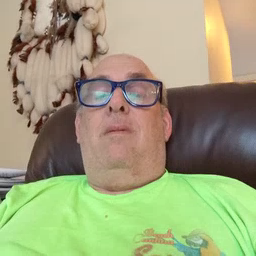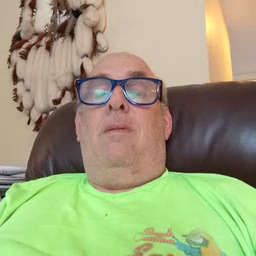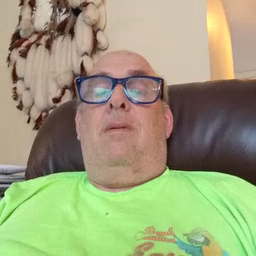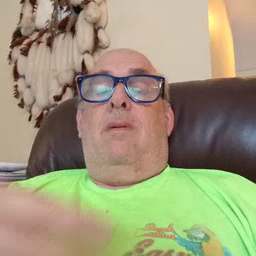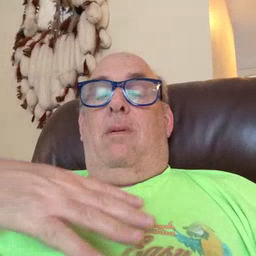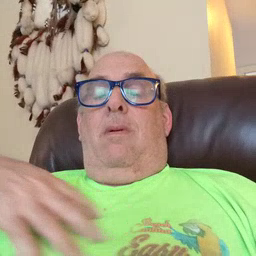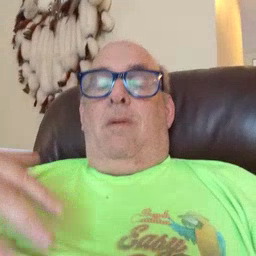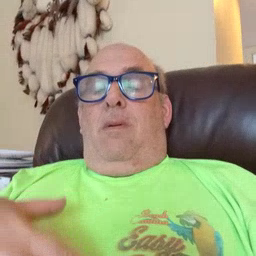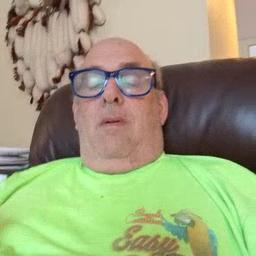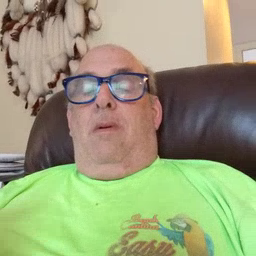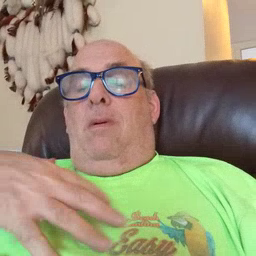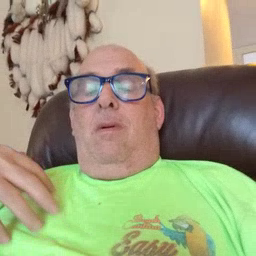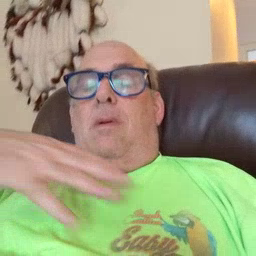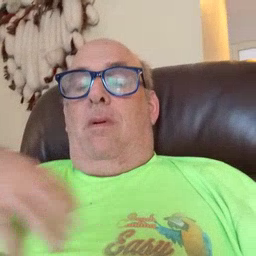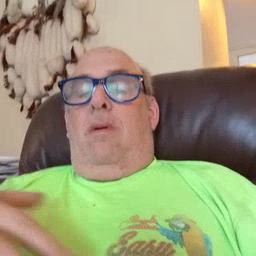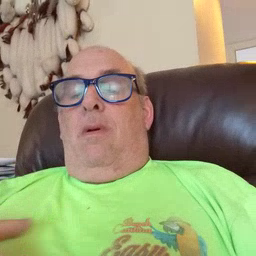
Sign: zebra